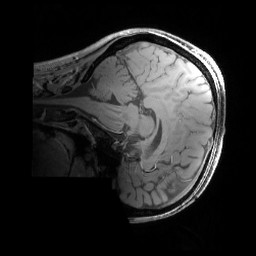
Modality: MP2RAGE
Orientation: sagittal